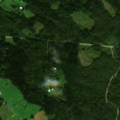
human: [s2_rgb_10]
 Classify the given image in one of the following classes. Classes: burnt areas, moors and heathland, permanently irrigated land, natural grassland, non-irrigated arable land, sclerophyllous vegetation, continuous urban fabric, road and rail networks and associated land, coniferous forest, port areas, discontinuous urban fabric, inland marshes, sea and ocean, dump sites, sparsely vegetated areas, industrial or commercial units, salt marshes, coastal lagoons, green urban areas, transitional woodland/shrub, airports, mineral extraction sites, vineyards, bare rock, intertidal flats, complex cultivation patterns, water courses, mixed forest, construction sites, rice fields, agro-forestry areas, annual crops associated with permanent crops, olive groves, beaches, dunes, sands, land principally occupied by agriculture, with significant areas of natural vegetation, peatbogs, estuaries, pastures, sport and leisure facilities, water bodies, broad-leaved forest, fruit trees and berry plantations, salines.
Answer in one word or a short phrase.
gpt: non-irrigated arable land, coniferous forest, mixed forest